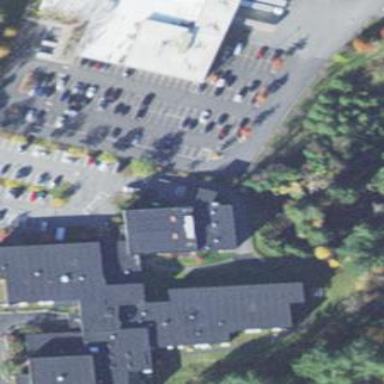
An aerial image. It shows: School building.